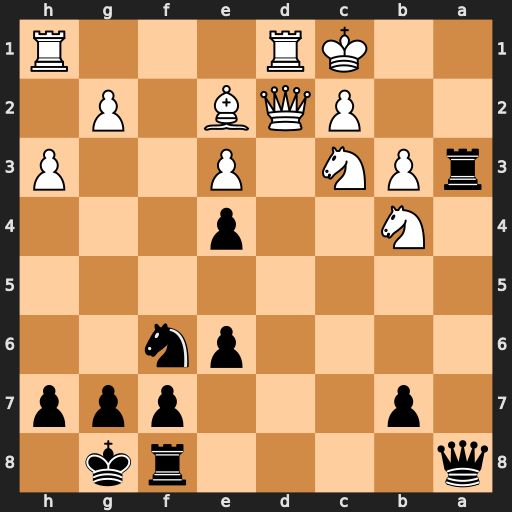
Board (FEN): q4rk1/1p3ppp/4pn2/8/1N2p3/rPN1P2P/2PQB1P1/2KR3R
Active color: b
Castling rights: -
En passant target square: -
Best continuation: Ra1+ Nb1 Qa3#